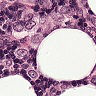
Metastatic tissue present: yes